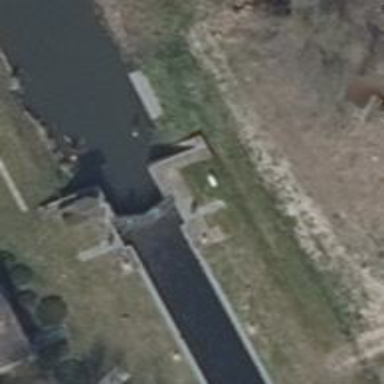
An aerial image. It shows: Lock gate along waterway.